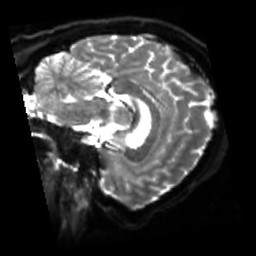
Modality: sbref
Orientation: sagittal
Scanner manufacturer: siemens
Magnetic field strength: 3 T
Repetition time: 4 s
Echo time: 0.0594 s